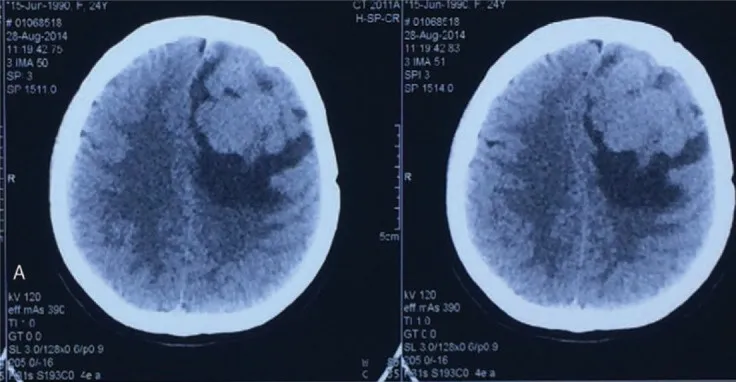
Preoperative cerebral CT showed a new local hypermetabolic foci in the left frontal lobe (A).
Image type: radiology (ct)